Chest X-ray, AP view. Patient: 56 years old, sex M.
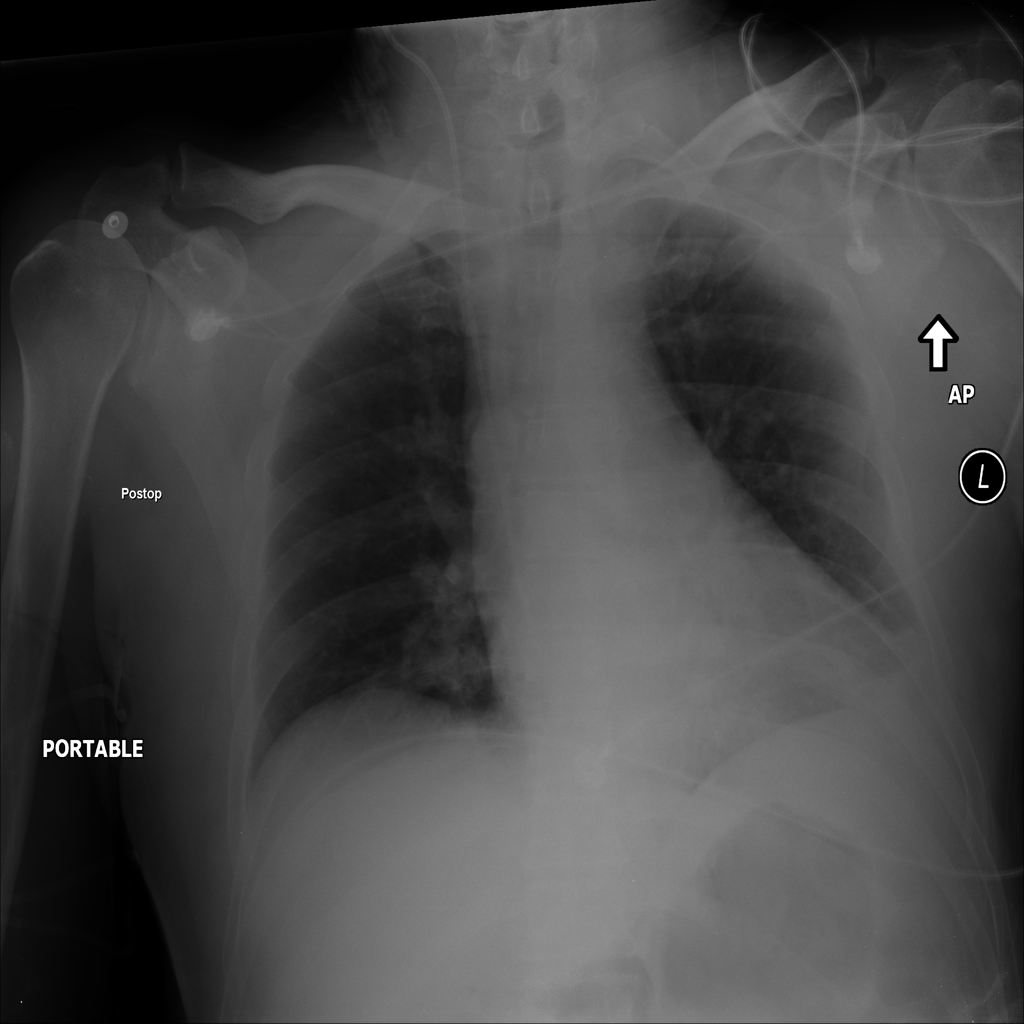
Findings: No Finding